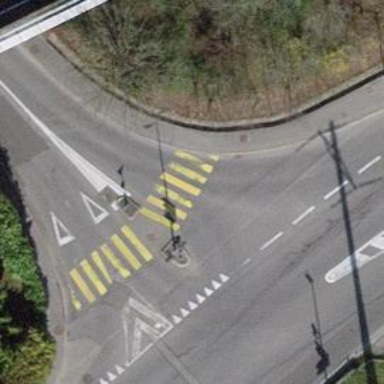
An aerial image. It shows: Marked crossing with pedestrian island.